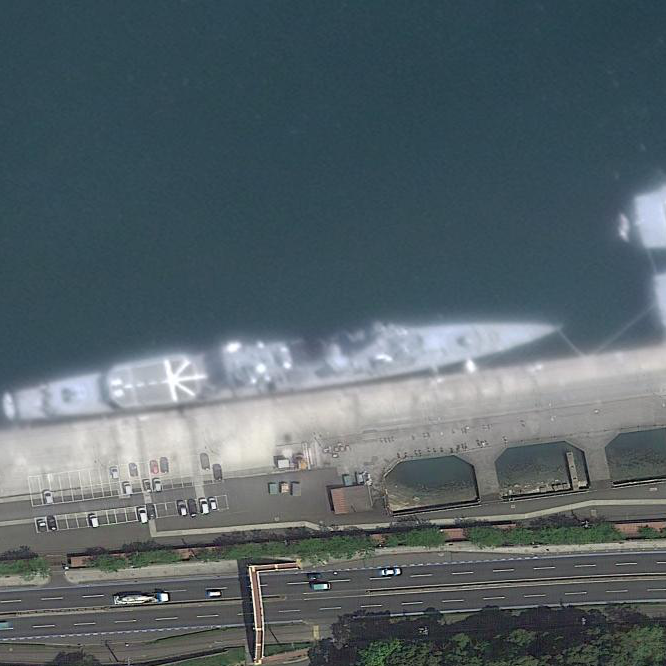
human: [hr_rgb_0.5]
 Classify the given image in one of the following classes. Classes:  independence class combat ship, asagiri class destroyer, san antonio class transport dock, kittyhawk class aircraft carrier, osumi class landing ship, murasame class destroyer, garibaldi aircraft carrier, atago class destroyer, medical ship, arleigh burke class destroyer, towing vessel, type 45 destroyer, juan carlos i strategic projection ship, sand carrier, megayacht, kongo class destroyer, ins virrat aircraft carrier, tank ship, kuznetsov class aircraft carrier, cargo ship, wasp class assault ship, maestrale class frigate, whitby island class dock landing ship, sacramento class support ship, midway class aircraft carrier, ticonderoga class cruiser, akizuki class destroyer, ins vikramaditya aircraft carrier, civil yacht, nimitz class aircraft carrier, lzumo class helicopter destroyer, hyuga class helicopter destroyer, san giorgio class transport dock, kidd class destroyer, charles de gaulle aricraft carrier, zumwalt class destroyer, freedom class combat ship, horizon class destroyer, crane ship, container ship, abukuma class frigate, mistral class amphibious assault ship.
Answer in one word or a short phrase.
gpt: Abukuma class frigate